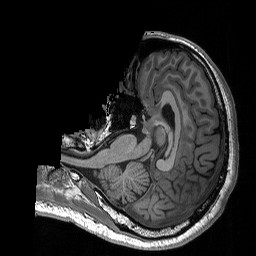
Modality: T1w
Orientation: axial
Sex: male